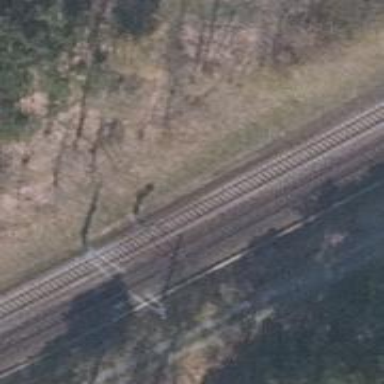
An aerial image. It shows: Signal light at railway crossing.